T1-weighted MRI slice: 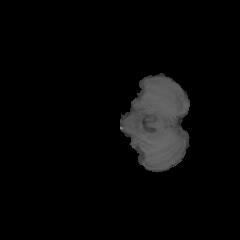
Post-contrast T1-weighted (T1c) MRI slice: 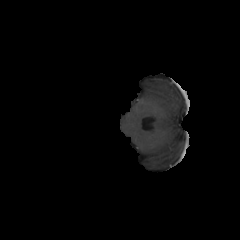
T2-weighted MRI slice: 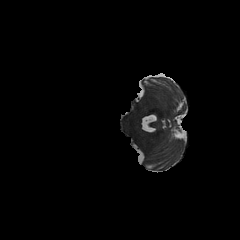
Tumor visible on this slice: no